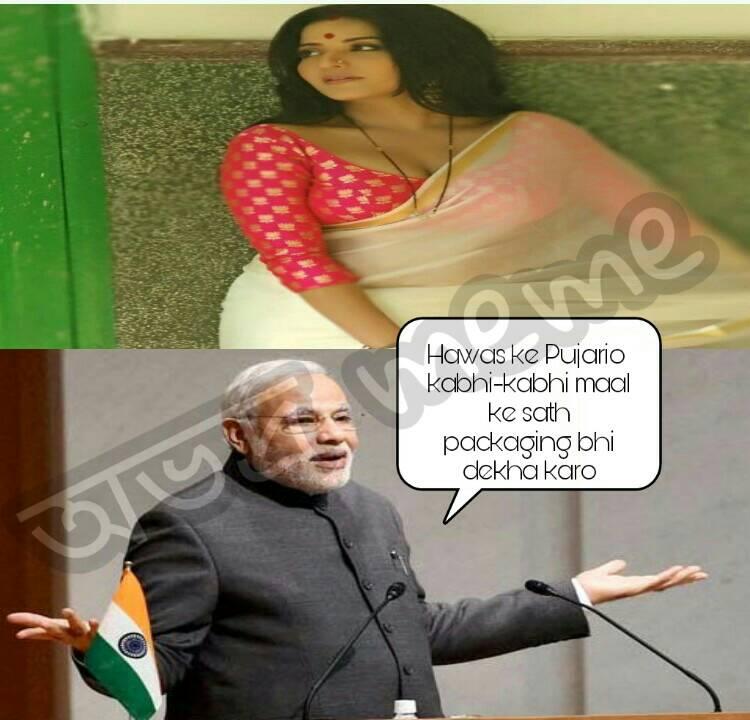
Caption: Hawas ke Pujario Kabhi-Kabhi maal ke sath packaging bhi dekha karo
Label: hate